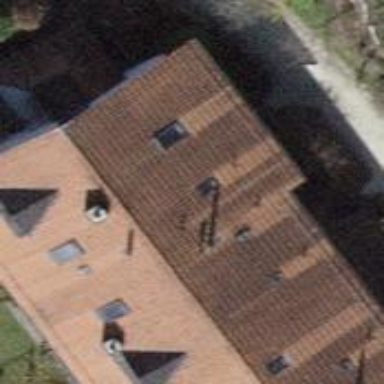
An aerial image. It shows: Building with tiled roof.